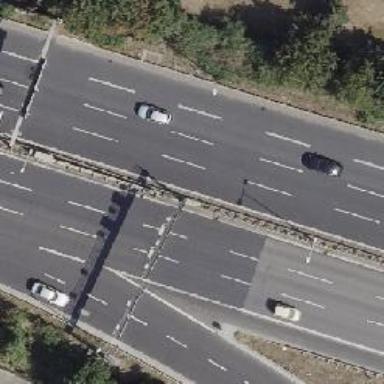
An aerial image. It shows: Asphalt motorway.